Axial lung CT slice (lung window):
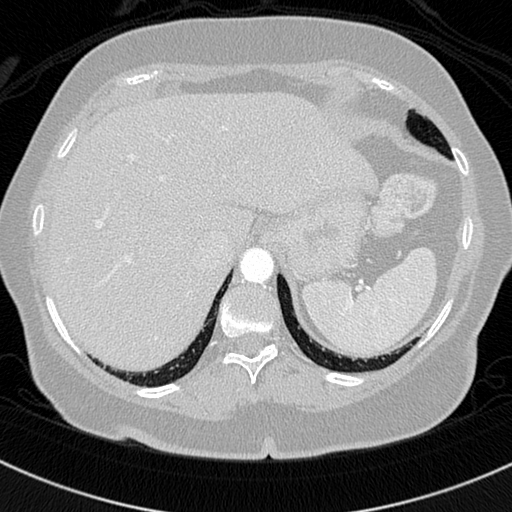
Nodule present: no